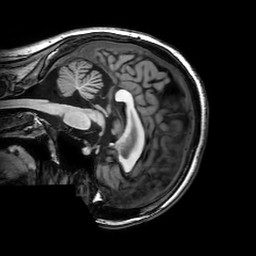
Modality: T1w
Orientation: sagittal
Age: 25
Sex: female
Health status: healthy
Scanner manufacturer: philips
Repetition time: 0.0082 s
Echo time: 0.00376 s